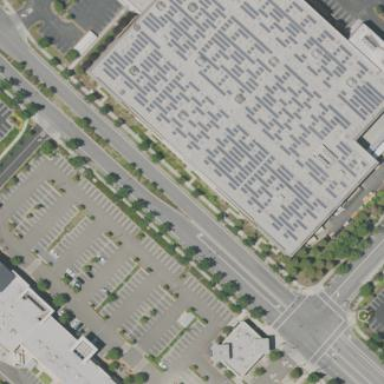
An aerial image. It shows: Retail building that operates as wholesale shop.